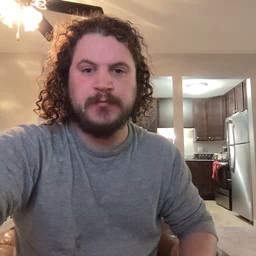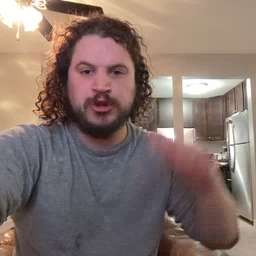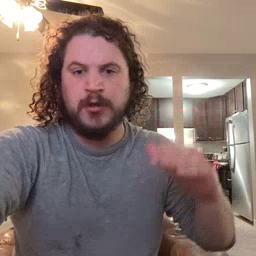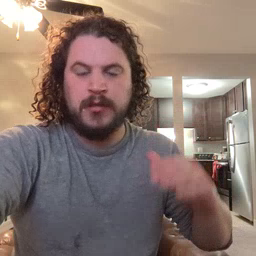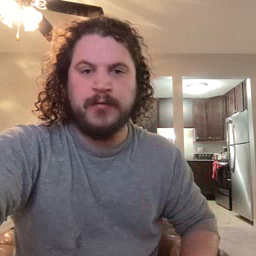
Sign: child